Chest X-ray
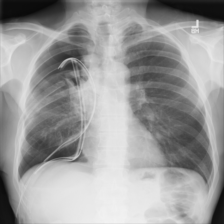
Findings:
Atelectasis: negative
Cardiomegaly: negative
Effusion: negative
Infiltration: negative
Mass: negative
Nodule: negative
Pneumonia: negative
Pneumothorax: positive
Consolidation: negative
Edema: negative
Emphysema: negative
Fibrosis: negative
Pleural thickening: negative
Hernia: negative